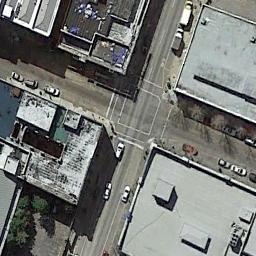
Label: intersection